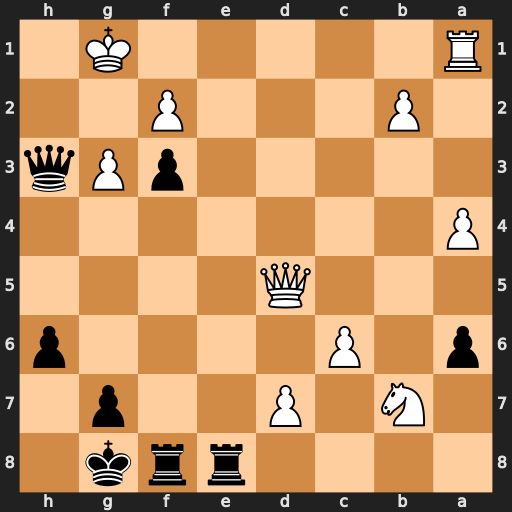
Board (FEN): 4rrk1/1N1P2p1/p1P4p/3Q4/P7/5pPq/1P3P2/R5K1
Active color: b
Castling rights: -
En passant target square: -
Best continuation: Re6 Qxf3 Rxf3 d8=Q+ Kh7